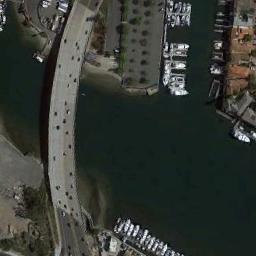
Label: bridge